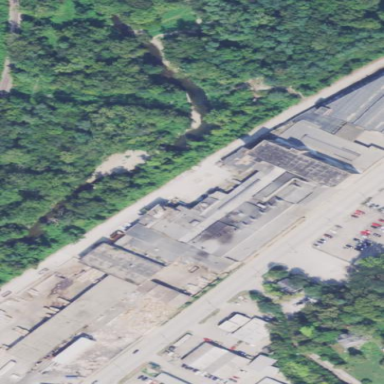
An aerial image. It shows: Industrial building.